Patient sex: F
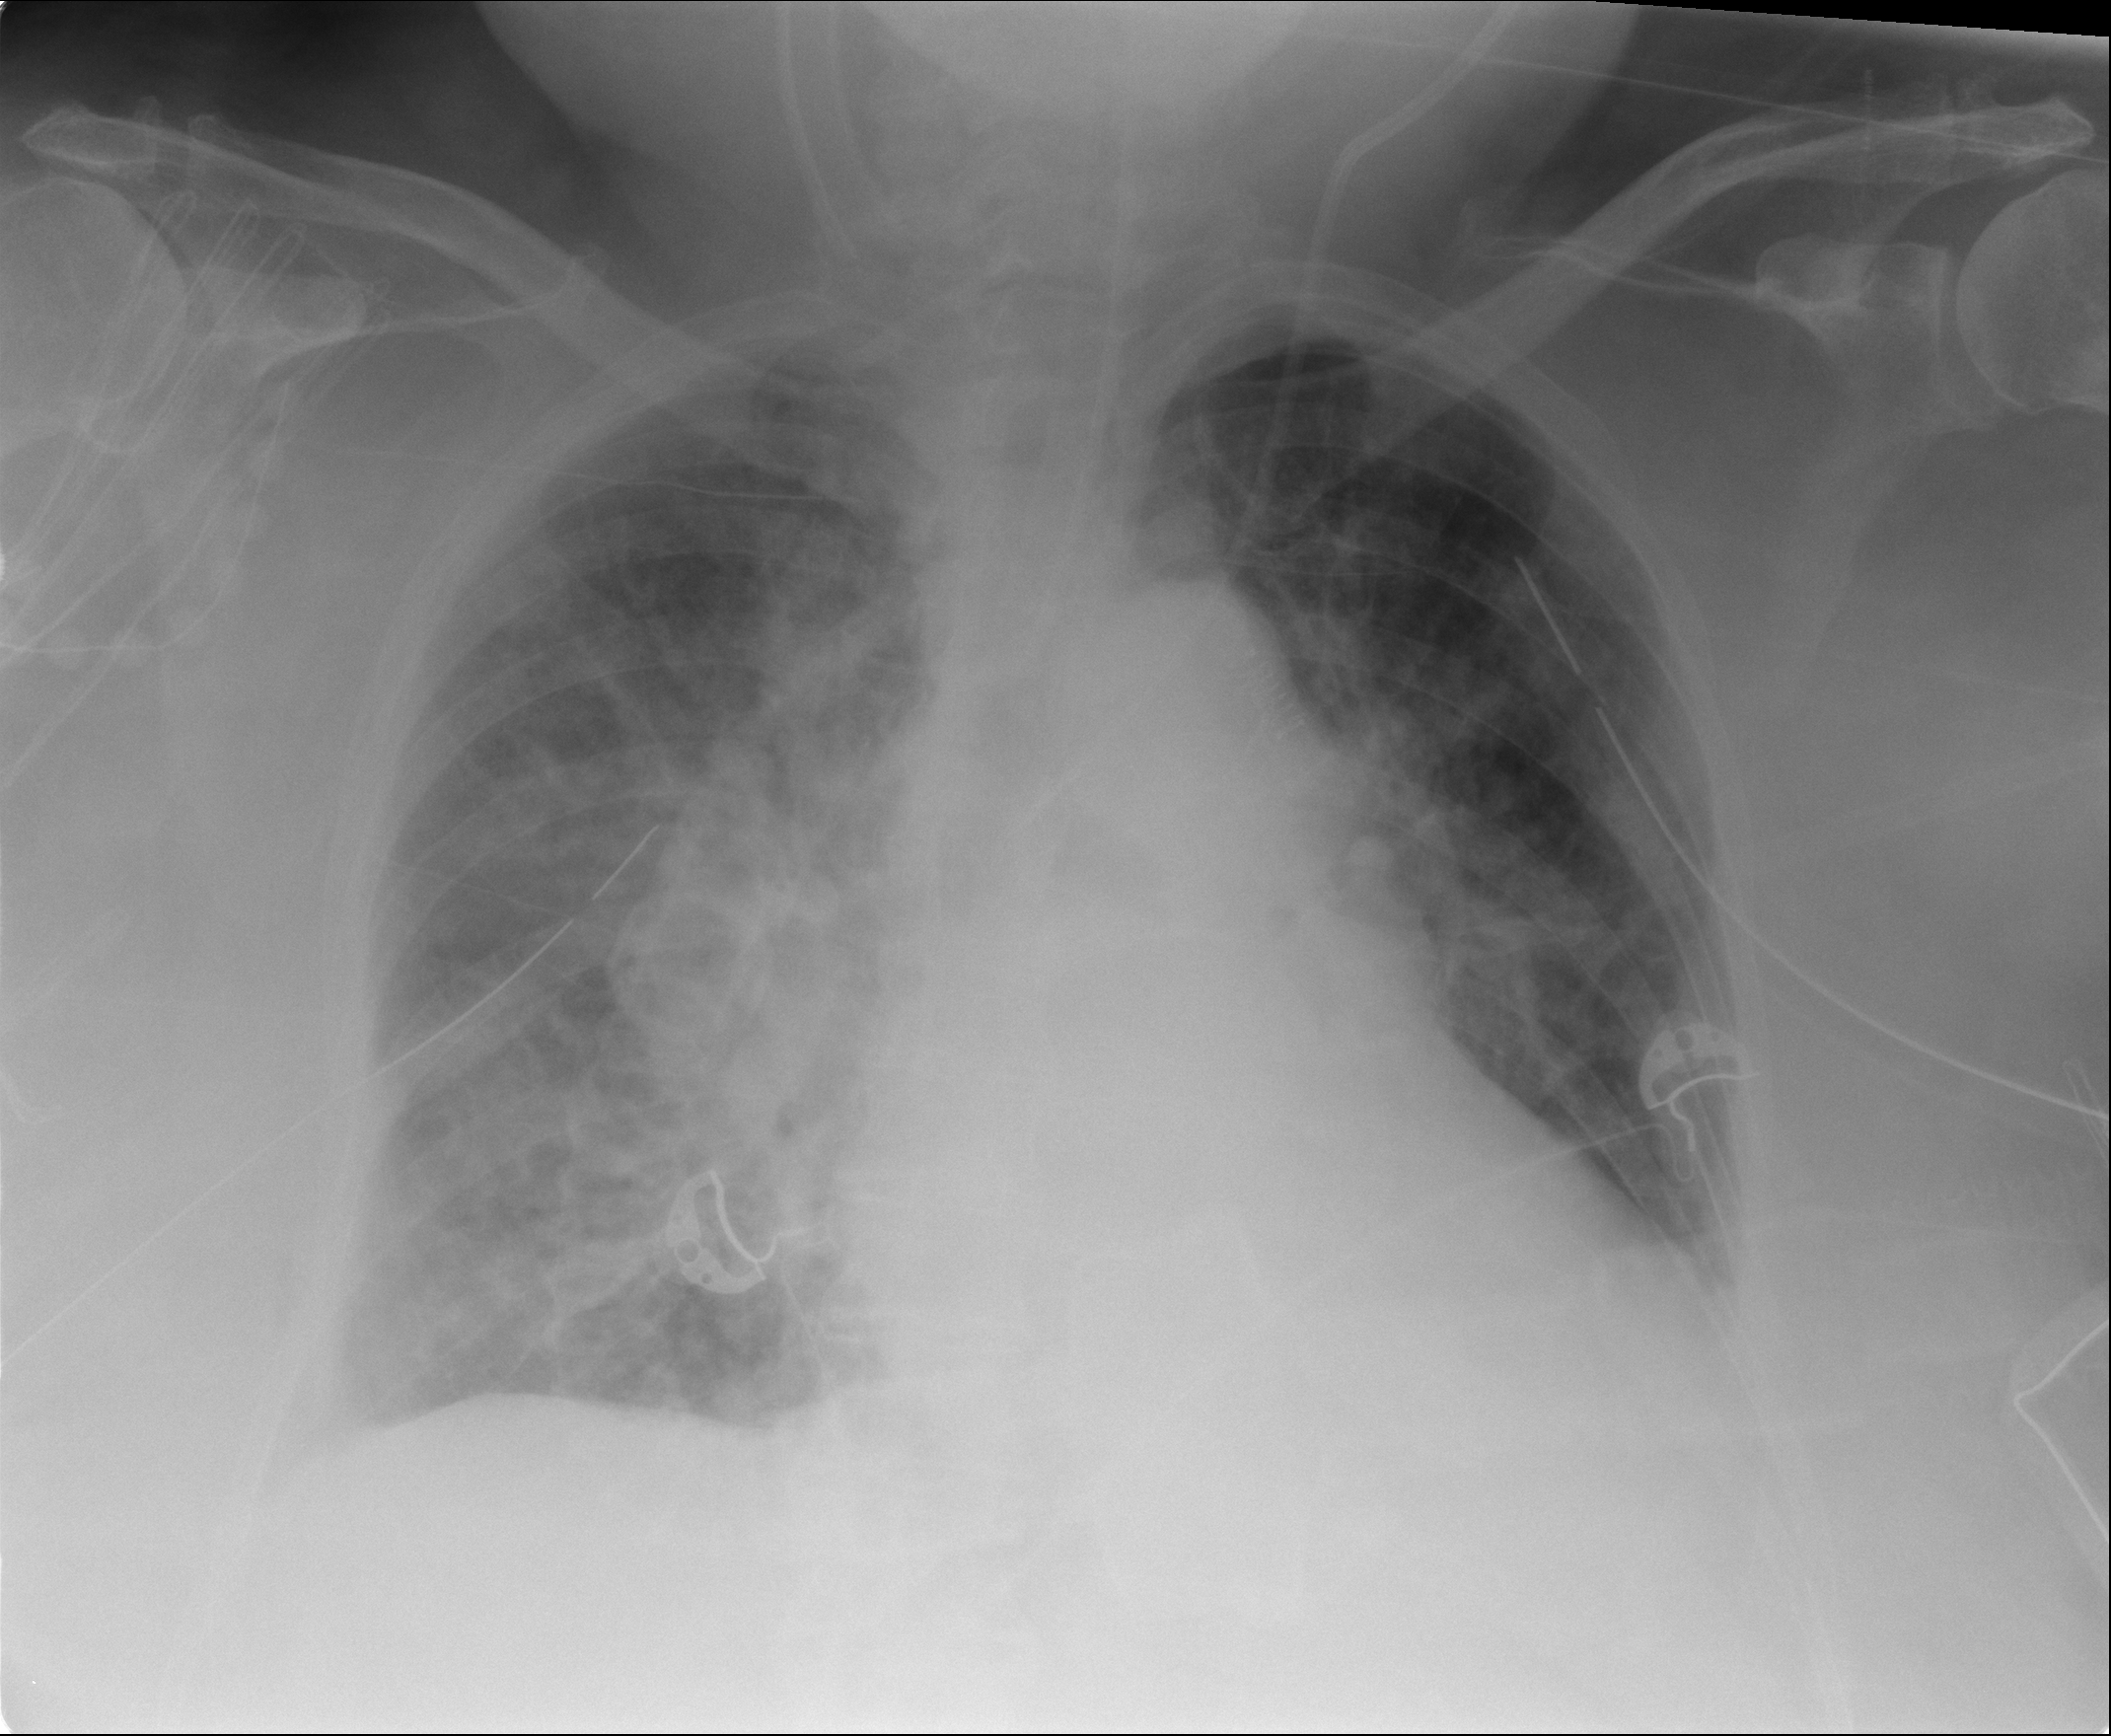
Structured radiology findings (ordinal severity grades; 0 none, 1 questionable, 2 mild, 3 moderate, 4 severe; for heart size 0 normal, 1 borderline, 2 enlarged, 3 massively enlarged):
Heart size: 2
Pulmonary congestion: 2
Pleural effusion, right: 1
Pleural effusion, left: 1
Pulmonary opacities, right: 3
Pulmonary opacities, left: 3
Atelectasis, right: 1
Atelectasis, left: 1